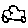
Label: car